Question: My df looks like this:
'''
Department_lower:
beverage
entree
salad
salad
giftcards
'''
Depart_lower is set as factor. We are looking at number of occurrences.
'plot(df$Department_lower)'
Yields
Effective plot but not in descending order. How to arrange descending?

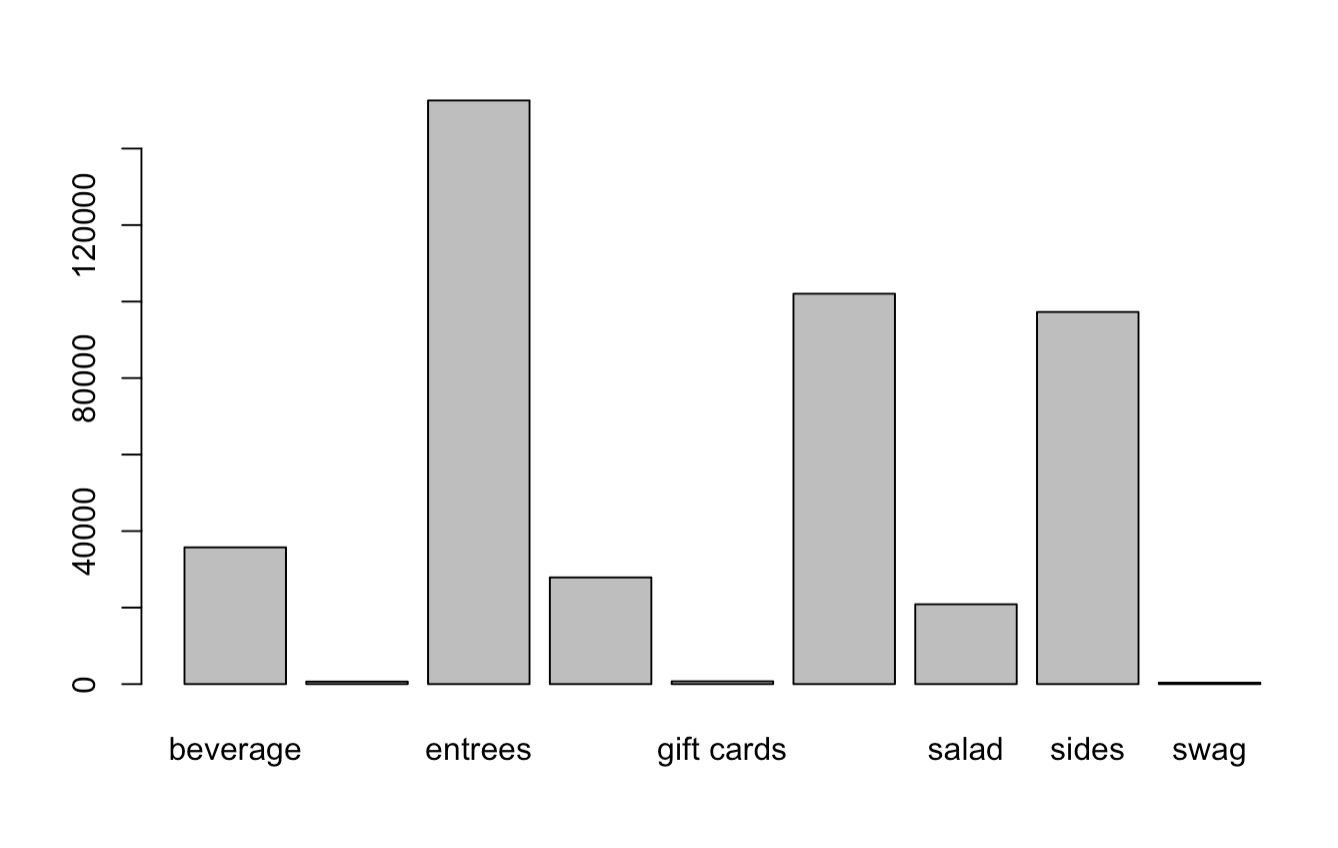
Answer: I'm almost sure you used 'barplot', just 'sort' the 'table'.
'''
barplot(sort(table(dat$dep_lower), decreasing=TRUE))
'''
<URL>
---
'''
set.seed(216048)
dat <- data.frame(dep_lower=sample(c('beverage', 'entree', 'salad', 'giftcards'),
50, replace=TRUE))
'''